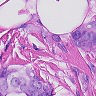
Metastatic tissue present: yes